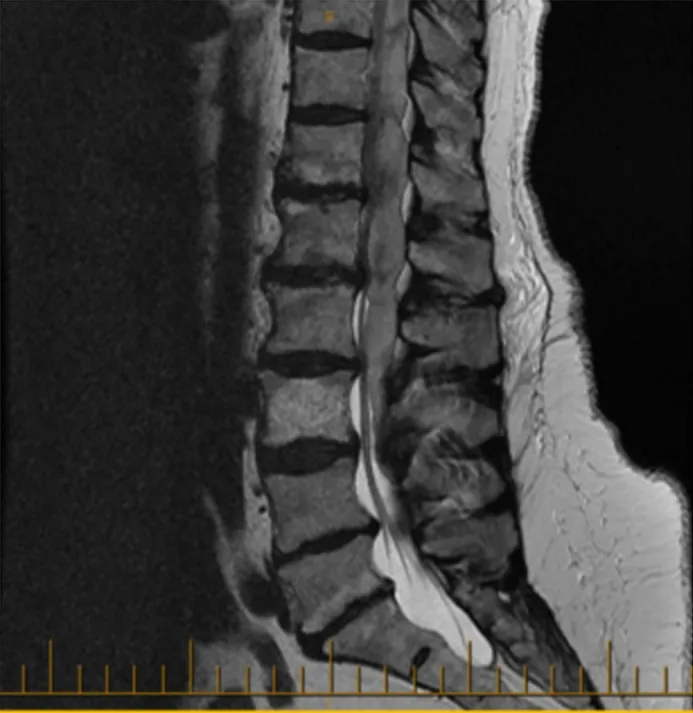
76-year-old female with hematoma from T7 to L1 measuring 1.2-cm thick and 15 cm in length. Improved from ASIA D to E with surgery.
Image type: radiology (mri)